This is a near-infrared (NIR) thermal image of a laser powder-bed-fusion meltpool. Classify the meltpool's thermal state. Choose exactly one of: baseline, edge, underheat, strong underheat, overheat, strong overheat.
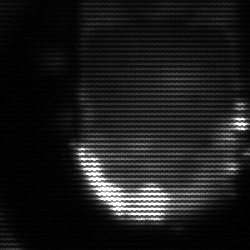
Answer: baseline